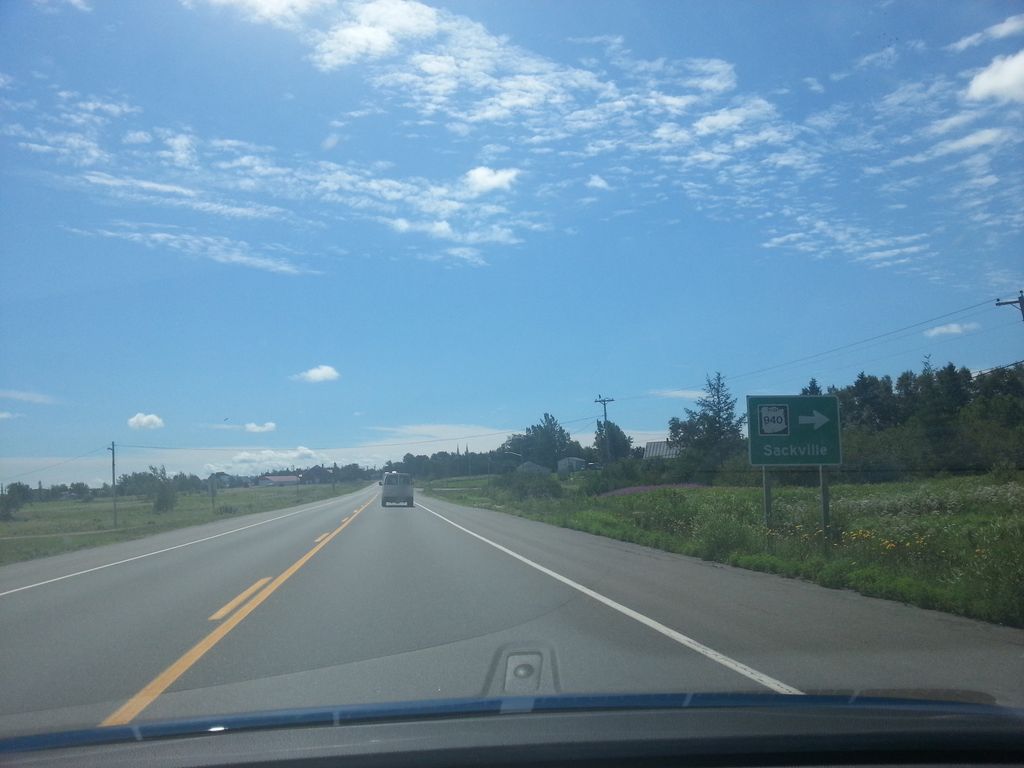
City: charlottetown